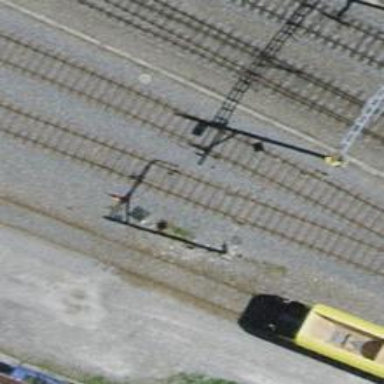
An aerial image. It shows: Railway yard with one track. The railway is electrified with contact line.